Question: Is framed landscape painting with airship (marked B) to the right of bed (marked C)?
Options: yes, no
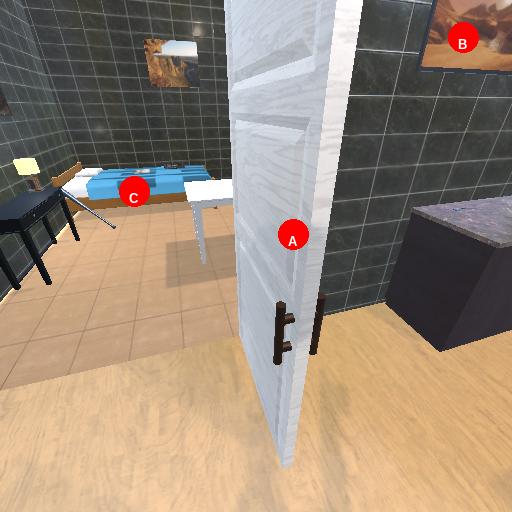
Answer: yes